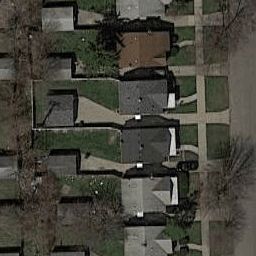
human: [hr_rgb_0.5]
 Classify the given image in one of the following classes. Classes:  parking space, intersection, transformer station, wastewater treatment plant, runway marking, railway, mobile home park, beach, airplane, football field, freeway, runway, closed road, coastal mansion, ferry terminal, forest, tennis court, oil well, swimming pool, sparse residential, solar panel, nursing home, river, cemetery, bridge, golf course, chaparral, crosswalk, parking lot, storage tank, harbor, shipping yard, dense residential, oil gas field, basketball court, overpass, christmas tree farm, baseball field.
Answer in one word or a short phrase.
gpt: dense residential